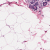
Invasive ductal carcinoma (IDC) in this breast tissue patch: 0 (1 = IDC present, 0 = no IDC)